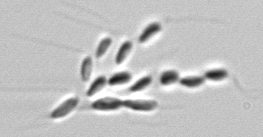
Label: Dinobryon